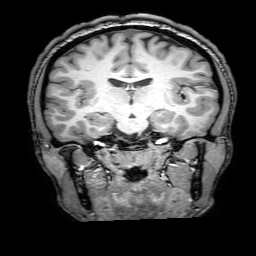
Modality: T1w
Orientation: sagittal
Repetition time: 0.00828 s
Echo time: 0.00388 s